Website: lowes
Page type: receipt
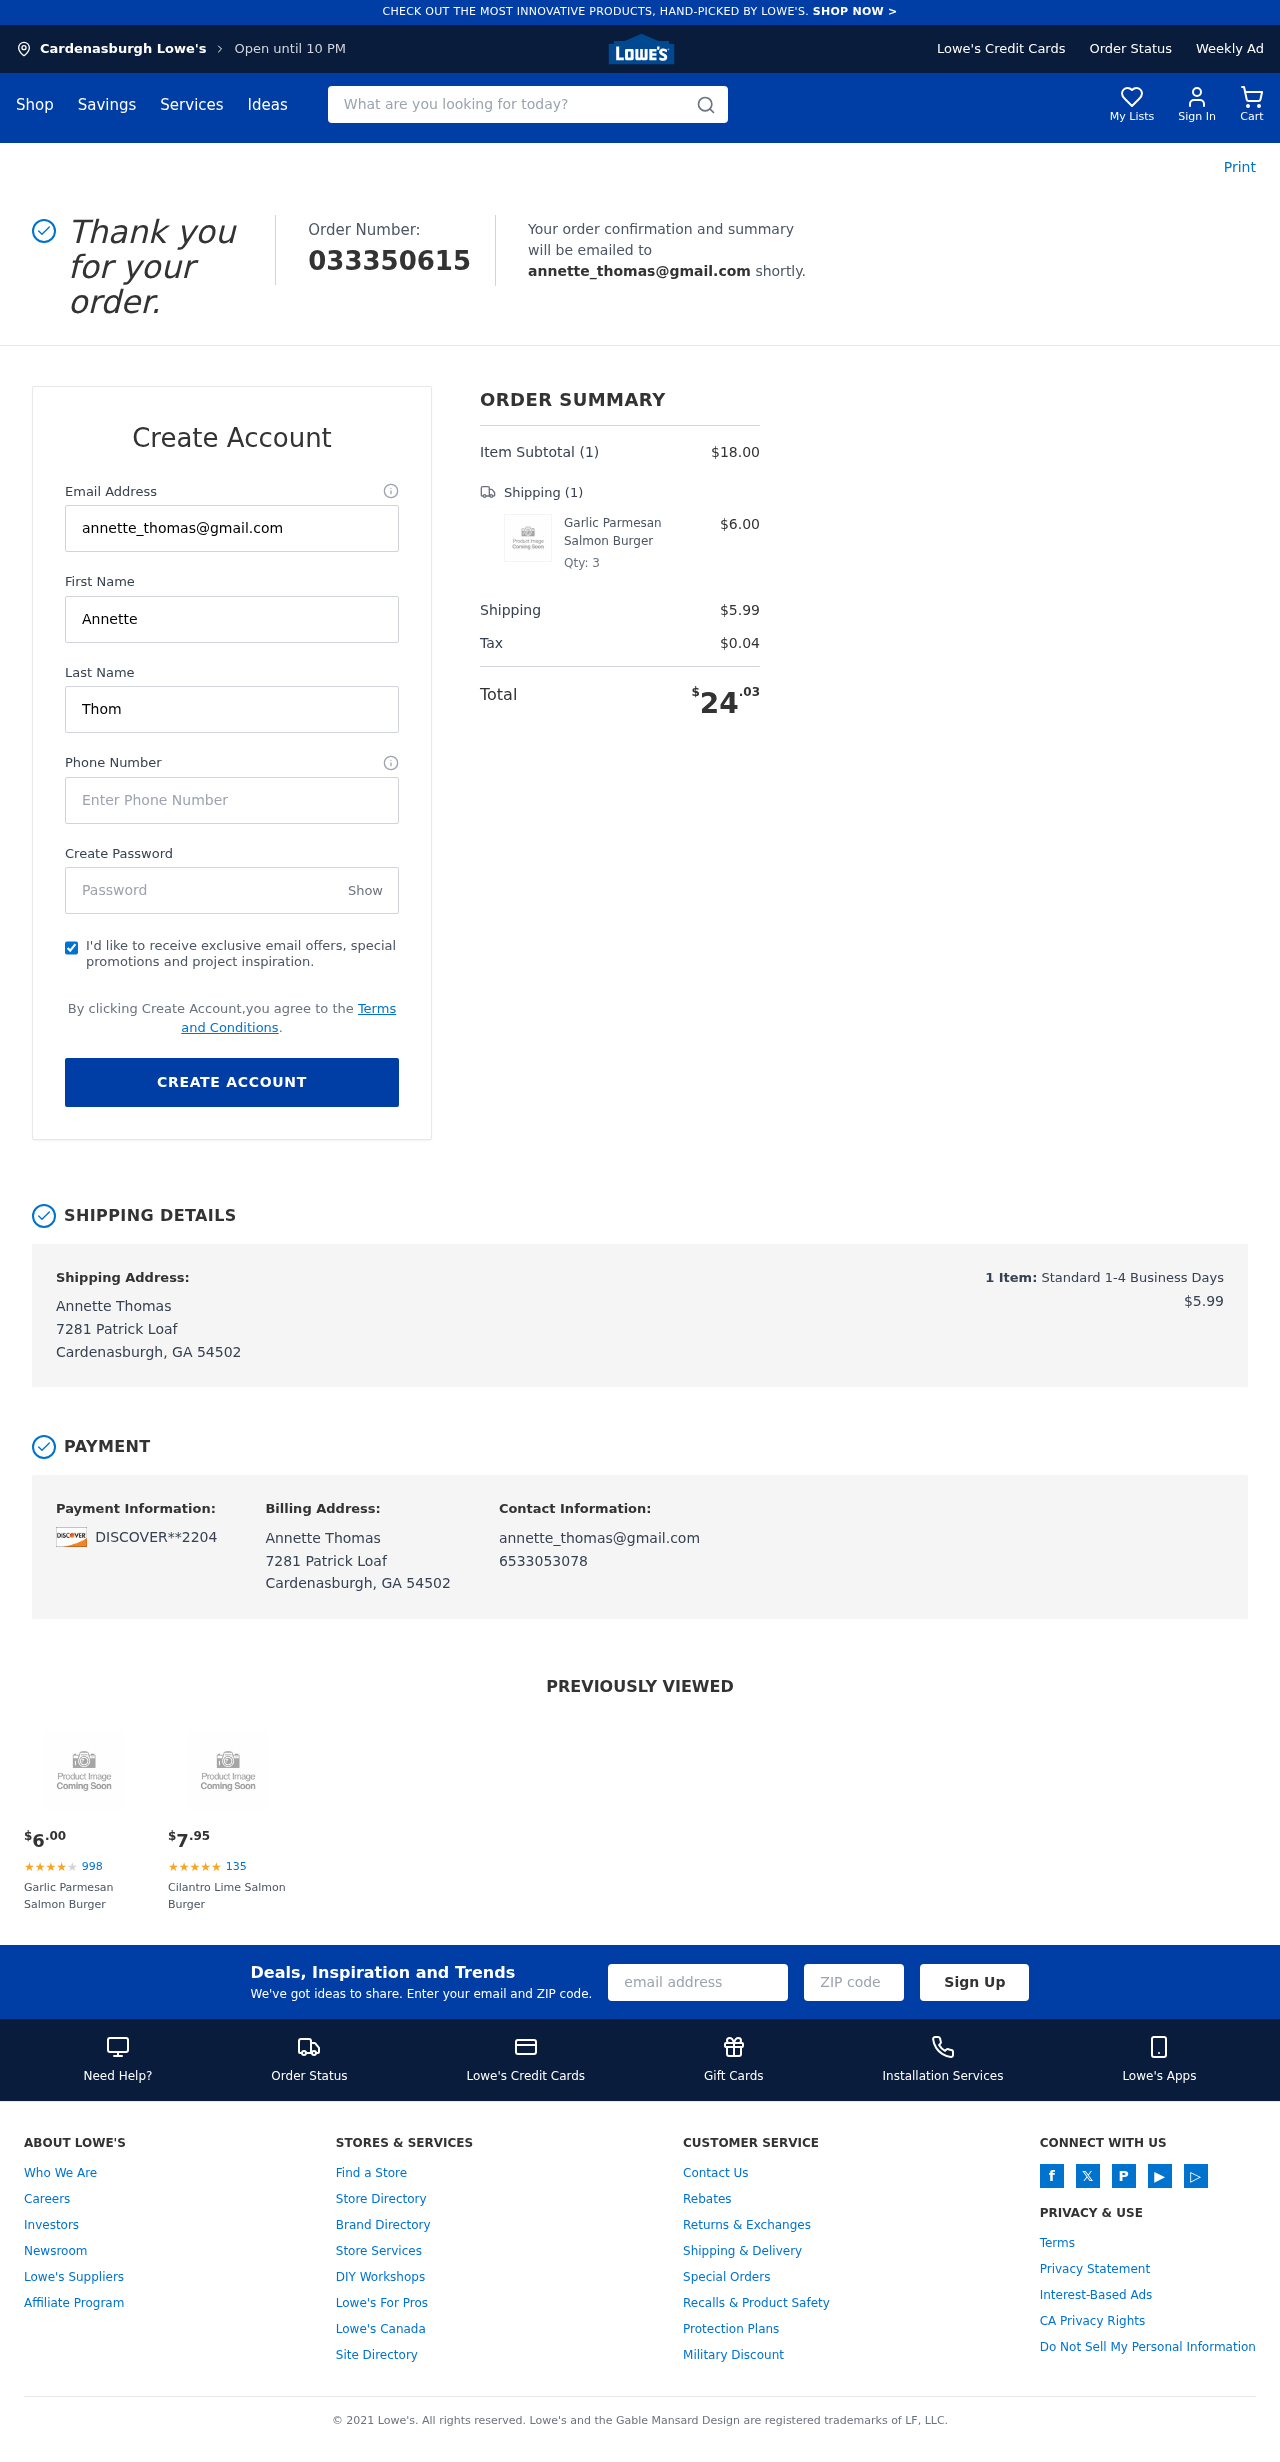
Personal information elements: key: PII_CARD_LAST4
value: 2204
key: PII_CARD_TYPE
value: DISCOVER
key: PII_CITY
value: Cardenasburgh
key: PII_EMAIL
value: annette_thomas@gmail.com
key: PII_FULLNAME
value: Annette Thomas
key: PII_PHONE
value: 6533053078
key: PII_STREET
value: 7281 Patrick Loaf
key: PII_FIRSTNAME
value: Annette
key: PII_LASTNAME
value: Thomas
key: PII_CITY_STATE_ZIP
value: Cardenasburgh, GA 54502
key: PII_FULLNAME2
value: Annette Thomas
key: PII_FULLNAME3
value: Annette Thomas
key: PII_FIRSTNAME2
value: Annette
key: PII_FIRSTNAME3
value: Annette
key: PII_LASTNAME2
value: Thomas
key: PII_LASTNAME3
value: Thomas
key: PII_FIRSTNAME_DERIVED
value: Annette
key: PII_LASTNAME_DERIVED
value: Thomas
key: PII_FULLNAME_DERIVED
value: Annette Thomas
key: PII_NAME_FULL_DERIVED
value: Annette Thomas
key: PII_POSTCODE
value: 54502
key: PII_STATE_ABBR
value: GA
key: PII_POSTCODE_FULL
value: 54502
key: PII_CITY_STATE
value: Cardenasburgh, GA
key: PII_POSTCODE_NUMERIC
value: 54502
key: PII_EMAIL2
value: annette_thomas@gmail.com
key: PII_EMAIL3
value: annette_thomas@gmail.com
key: PII_PHONE_LINE
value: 3078
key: PII_PHONE_SUFFIX
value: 3078
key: PII_PHONE2
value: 6533053078
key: PII_PHONE3
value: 6533053078
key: PII_PHONE_NUMERIC
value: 6533053078
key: PII_PHONE_LINE_NUMERIC
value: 3078
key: PII_PHONE_SUFFIX_NUMERIC
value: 3078
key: PII_PHONE2_NUMERIC
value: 6533053078
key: PII_PHONE3_NUMERIC
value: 6533053078
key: PII_PHONE_DIGITS
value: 6533053078
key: PII_PHONE_LAST4
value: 3078
Product elements: key: PRODUCT1_NAME
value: Garlic Parmesan Salmon Burger
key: PRODUCT1_PRICE
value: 6
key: PRODUCT1_QUANTITY
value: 3
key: PRODUCT2_NAME
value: Cilantro Lime Salmon Burger
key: PRODUCT2_NUM_RATINGS
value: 135
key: PRODUCT2_PRICE
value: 7.95
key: PRODUCT1_PRICE2
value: $6.00
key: PRODUCT1_RATING2
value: ★
★
★
★
★
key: PRODUCT1_NUM_RATINGS2
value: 998
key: PRODUCT1_NAME2
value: Garlic Parmesan Salmon Burger
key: PRODUCT2_RATING
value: ★
★
★
★
★
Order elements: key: ORDER_ID
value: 033350615
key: ORDER_NUM_ITEMS
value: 1
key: ORDER_SUBTOTAL
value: $18.00
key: ORDER_NUM_ITEMS2
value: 1
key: ORDER_SHIPPING_COST
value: $5.99
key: ORDER_TAX
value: $0.04
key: ORDER_TOTAL
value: $24.03
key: ORDER_NUM_ITEMS3
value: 1
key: ORDER_SHIPPING_COST2
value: $5.99
Search elements: key: HEADER_SEARCH
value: What are you looking for today?